【题型】填空题　【知识点】平面几何　【难度】medium
已知：如图, 在 $\triangle ABC$ 中, $\angle ABC = 90^\circ$, $AB = 2BC = 6$, $BD = 1$, $P$ 在以 $B$ 为圆心 3 为半径的圆上,

$AP + 6PD$ 的最小值为\_\_\_\_\_\_。

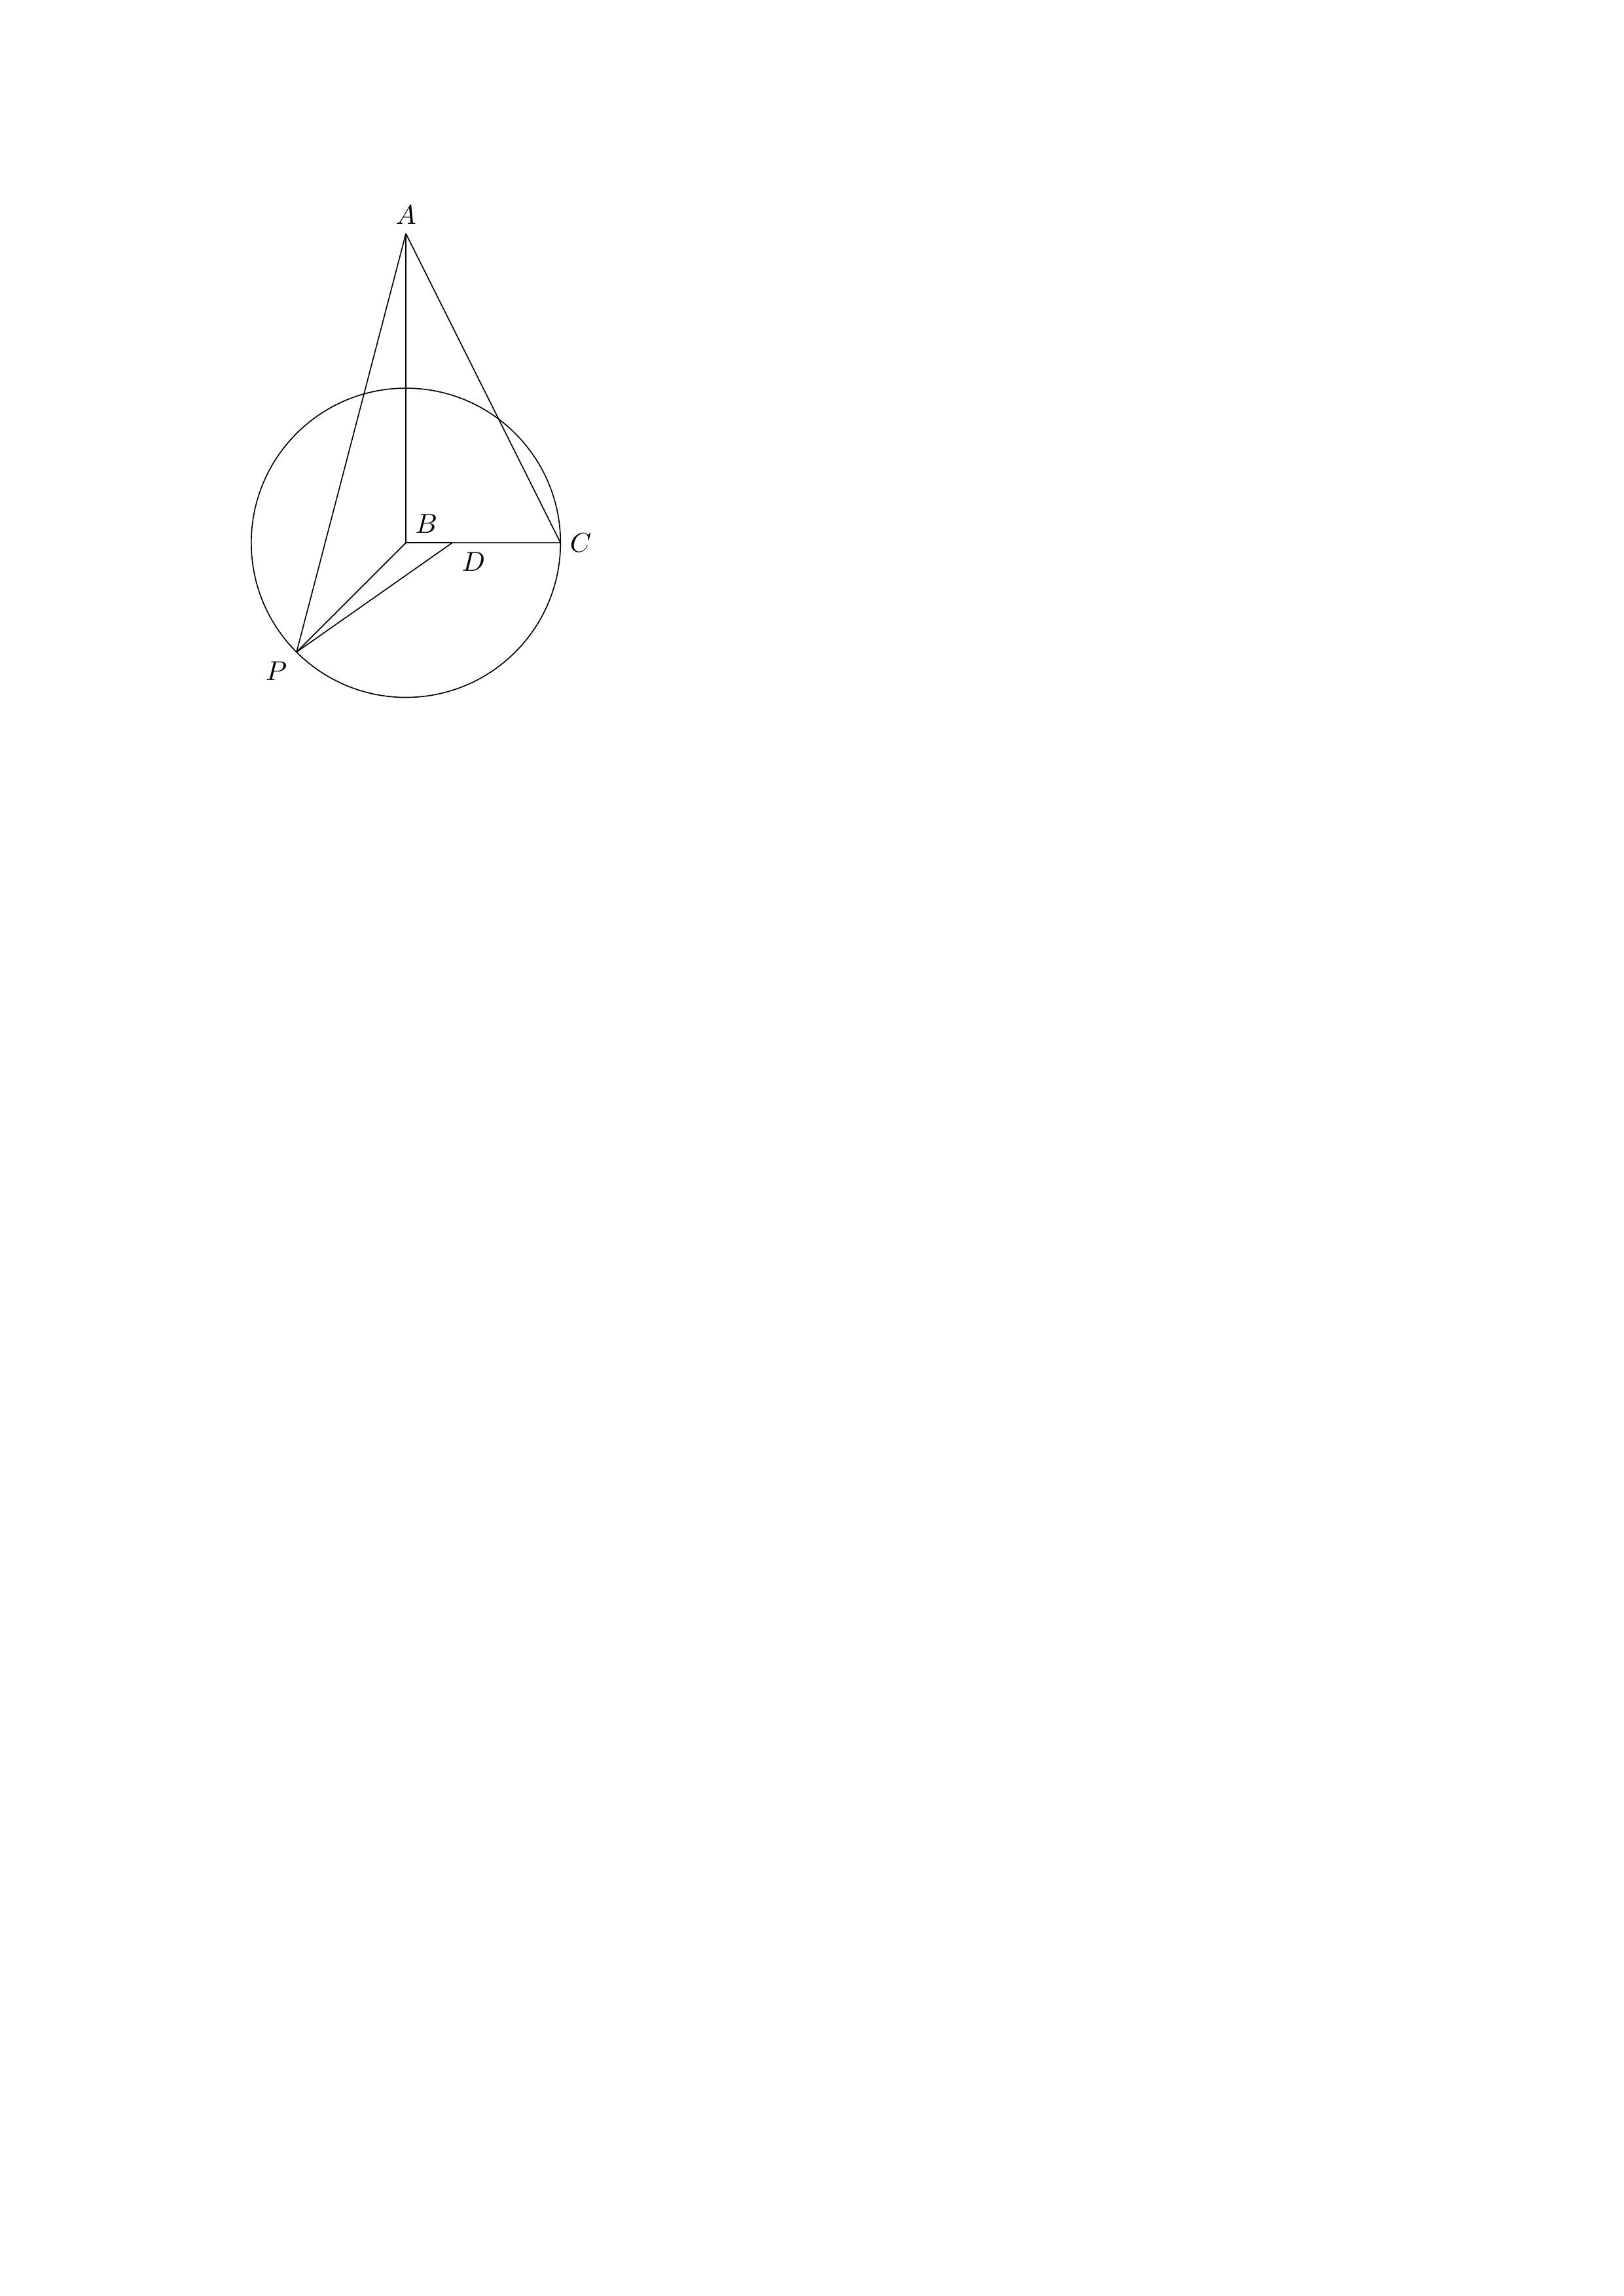
【解答】
解：在 $AB$ 上取点 $E$, 使 $BE = \frac{3}{2}$,

$\because AB = 2BC = 6$,

$\therefore \frac{BP}{AB} = \frac{3}{6} = \frac{1}{2}$, $\frac{BE}{BP} = \frac{1.5}{3} = \frac{1}{2}$,

$\therefore \frac{BP}{AB} = \frac{BE}{BP}$,

$\because \angle PBE = \angle ABP$,

$\therefore \triangle PBE \sim \triangle ABP$,

$\therefore \frac{PE}{PA} = \frac{BP}{AB} = \frac{1}{2}$,

$\therefore PE = \frac{1}{2}PA$,

在 $BD$ 延长线上取 $BF = 9$,

$\because BD = 1$,

$\therefore \frac{BF}{PB} = \frac{9}{3} = 3$, $\frac{BP}{BD} = \frac{3}{1} = 3$,

$\therefore \frac{BF}{PB} = \frac{BP}{BD}$,

$\because \angle PBD = \angle FBP$,

$\therefore \triangle PBD \sim \triangle FBP$,

$\therefore \frac{PF}{PD} = \frac{PB}{BD} = 3$,

$\therefore PF = 3PD$,

$\therefore PA + 6PD = 2(\frac{1}{2}PA + 3PD) = 2(PE + PF)$,

当 $P$ 为 $EF$ 和圆的交点时 $PE + PF$ 最小, 即 $PA + 6PD$ 最小, 且值为 $2EF$,

$\therefore EF = \sqrt{BE^2 + BF^2} = \sqrt{(\frac{3}{2})^2 + 9^2} = \frac{3\sqrt{37}}{2}$,

$\therefore PA + 6PD$ 的最小值为 $2 \times \frac{3\sqrt{37}}{2} = 3\sqrt{37}$。

故答案为$3\sqrt{37}$.
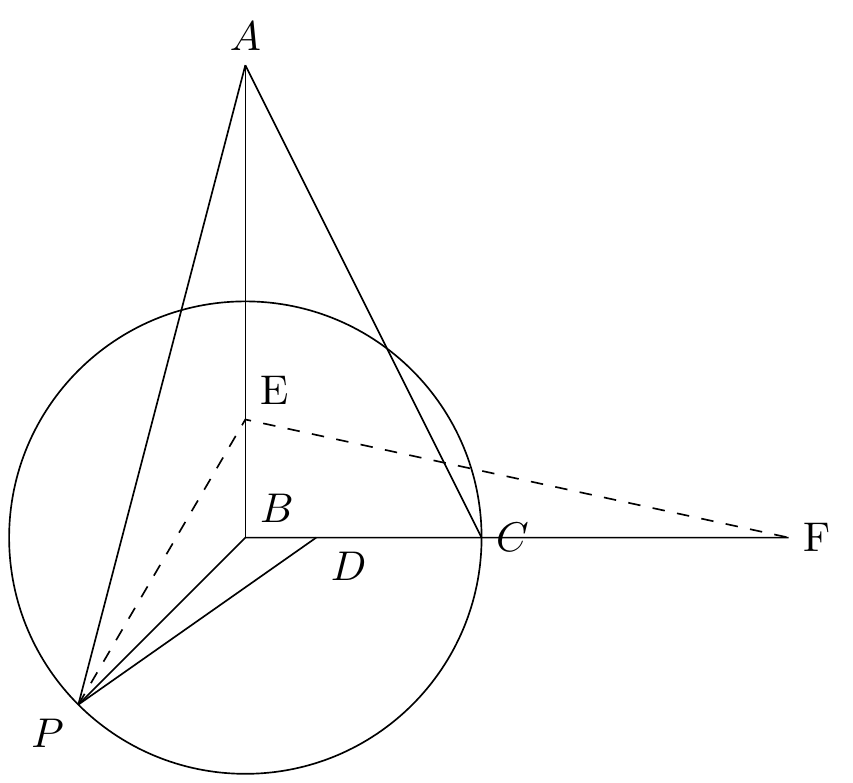